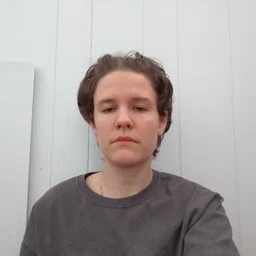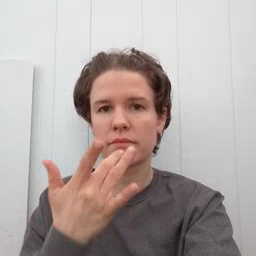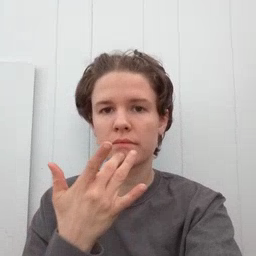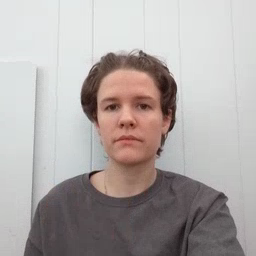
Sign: taste